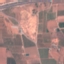
Land use / land cover: PermanentCrop